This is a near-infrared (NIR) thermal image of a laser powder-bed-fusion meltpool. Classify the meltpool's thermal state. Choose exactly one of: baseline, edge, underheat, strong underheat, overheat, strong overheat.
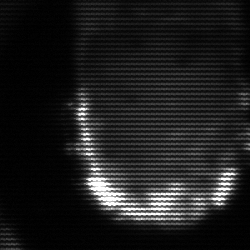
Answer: baseline